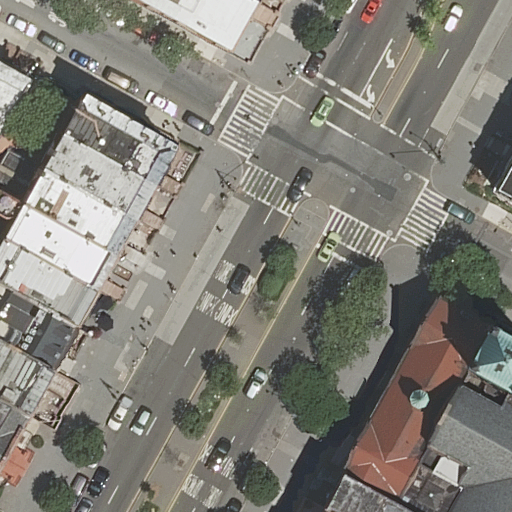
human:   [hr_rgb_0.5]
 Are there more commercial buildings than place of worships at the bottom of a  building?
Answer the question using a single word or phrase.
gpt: no

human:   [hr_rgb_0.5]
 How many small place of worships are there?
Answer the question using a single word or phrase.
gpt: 1

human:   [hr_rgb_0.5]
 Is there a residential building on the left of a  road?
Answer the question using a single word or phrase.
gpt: yes

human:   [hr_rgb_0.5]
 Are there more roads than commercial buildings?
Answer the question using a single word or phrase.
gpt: yes

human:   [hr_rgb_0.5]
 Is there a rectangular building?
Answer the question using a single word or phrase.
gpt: yes

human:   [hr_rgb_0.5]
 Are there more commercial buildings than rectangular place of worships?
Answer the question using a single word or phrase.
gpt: no

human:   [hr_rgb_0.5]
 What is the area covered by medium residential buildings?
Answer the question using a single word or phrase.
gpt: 1158m2

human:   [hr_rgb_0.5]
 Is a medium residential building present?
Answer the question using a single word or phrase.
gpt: yes

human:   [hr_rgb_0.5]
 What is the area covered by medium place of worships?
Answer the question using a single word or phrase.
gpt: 0m2

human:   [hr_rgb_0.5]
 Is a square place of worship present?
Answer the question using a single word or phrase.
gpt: no

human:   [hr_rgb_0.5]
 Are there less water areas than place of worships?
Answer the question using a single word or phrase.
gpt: yes

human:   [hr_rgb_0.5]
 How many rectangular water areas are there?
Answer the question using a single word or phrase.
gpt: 0

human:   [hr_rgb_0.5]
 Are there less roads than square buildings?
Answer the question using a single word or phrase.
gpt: no

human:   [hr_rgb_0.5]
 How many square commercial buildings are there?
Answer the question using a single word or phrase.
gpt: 0

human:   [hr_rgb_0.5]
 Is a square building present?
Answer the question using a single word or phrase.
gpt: no

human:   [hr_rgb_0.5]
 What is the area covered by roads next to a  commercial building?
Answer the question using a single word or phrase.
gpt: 0m2

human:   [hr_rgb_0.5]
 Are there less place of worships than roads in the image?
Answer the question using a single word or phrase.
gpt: yes

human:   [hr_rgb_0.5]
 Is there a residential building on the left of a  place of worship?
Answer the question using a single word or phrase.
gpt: yes

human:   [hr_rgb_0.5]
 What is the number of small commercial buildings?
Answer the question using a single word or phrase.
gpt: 0

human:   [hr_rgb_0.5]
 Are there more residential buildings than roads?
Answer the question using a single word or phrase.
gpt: yes

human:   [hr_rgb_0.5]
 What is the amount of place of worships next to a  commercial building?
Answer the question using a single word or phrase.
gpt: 0

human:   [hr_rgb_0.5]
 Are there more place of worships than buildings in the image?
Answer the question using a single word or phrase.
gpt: no

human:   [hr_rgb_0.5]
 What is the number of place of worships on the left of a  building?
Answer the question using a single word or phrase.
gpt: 1

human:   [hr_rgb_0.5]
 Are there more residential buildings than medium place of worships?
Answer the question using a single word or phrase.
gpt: yes

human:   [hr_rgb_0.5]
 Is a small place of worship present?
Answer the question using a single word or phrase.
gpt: yes

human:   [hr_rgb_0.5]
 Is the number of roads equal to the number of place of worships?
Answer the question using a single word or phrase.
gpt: no

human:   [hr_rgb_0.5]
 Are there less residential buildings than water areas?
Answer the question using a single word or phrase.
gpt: no

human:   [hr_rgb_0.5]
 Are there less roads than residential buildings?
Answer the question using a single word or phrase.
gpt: yes

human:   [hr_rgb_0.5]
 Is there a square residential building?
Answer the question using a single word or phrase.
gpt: no

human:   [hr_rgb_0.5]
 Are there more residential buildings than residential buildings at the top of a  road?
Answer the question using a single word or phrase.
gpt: yes

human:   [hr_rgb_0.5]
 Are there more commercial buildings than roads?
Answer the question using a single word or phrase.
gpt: no

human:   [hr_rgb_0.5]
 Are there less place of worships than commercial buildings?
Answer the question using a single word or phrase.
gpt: no

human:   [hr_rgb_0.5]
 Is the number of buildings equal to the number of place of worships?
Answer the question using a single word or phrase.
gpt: no

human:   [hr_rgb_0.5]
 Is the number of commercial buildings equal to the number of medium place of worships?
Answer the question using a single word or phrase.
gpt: yes

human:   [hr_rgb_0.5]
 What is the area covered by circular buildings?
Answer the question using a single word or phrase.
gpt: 0m2

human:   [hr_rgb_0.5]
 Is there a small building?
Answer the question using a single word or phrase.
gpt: yes